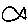
Label: fish